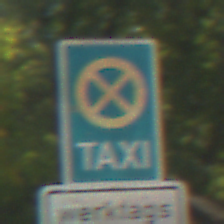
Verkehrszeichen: Taxenstand
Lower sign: ZeitangabenMitBeschraenkungAufWochentage7
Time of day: MorningAfternoon
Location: Outdoor (Nature)
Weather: PartlyCloudy
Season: NotSpecified
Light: Natural